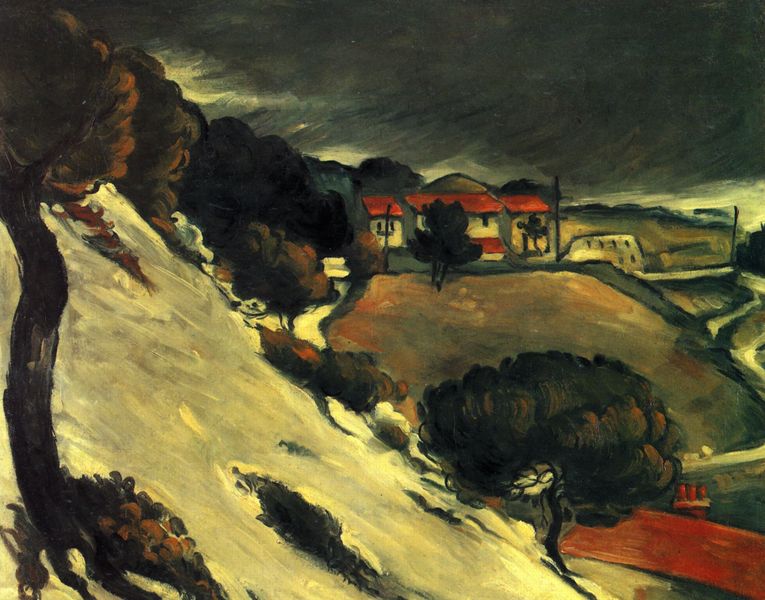
Titel: Schneeschmelze in L'Estaque
Künstler: Paul Cézanne
Standort: Zürich.
Institution: Stiftung Sammlung E.G. Bührle
Schlagwörter: baum, berg, blau, dunkel, felsen, gemälde, gewitter, himmel, meer, wasser, weiß, wolken, bäume, fluss, gelb, grün, landschaft, ufer, braun, fenster, frankreich, frau, grau, kreide, nacht, schwarz, strasse, tür, dach, haus, rot, schnee, weg, wiese, wolke, expressionismus, fauves, malerei, bild, öl, bach, horizont, häuser, hügel, natur, wind, busch, wege, tal, wald, kamin, schornstein, gischt, wellen, düster, ort, mast, abhang, lehm, berge, hang, modern, steilhang, dorf, dächer, kahl, lawine, herbst, winter, häuse, masten, flut, sturm, stürmisch, unwetter, wetter, wogen, frühling, regen, straßen, haha, bergdorf, schmutz, gemalt, wurzel, strommast, bedrohlich, malen, wurzeln, malerisch, stall, dücher, schneebedeckt, blauer reiter, hau, pfade, oliven, fauvismus, vlaminck, nachbarn, hell und dunkel, anhöhre, de vlaminck, stutz, wge, himmet, stromast, hauy, strommsat, unwetterwolke